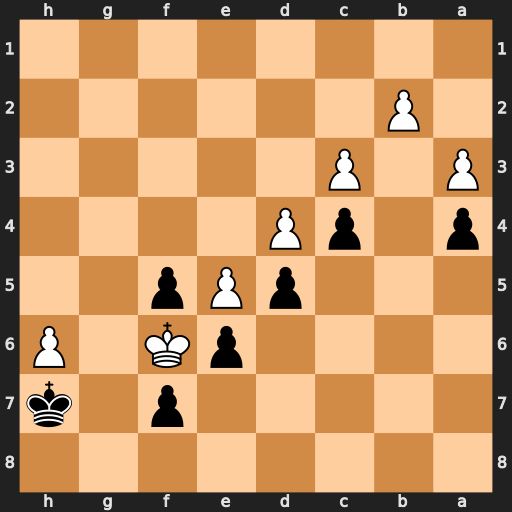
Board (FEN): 8/5p1k/4pK1P/3pPp2/p1pP4/P1P5/1P6/8
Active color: b
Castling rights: -
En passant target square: -
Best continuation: f4 Kxf7 f3 Kxe6 f2